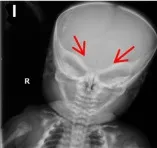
Patient x-rays. (I) Patient 4: observed osteopetrosis in skull base (arrow).
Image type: radiology (x_ray)